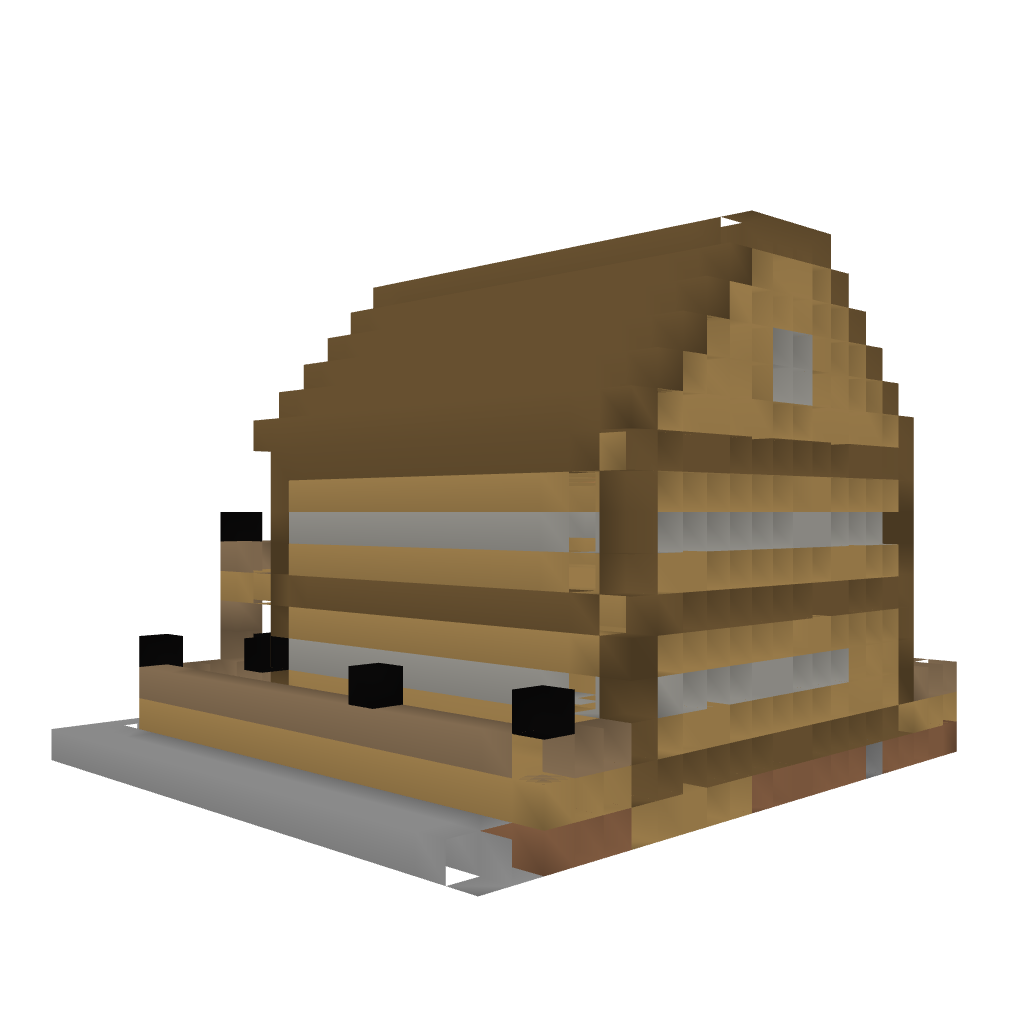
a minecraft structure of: Two story house